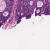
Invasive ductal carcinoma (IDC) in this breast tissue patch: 0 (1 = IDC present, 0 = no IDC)